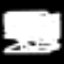
Label: fork